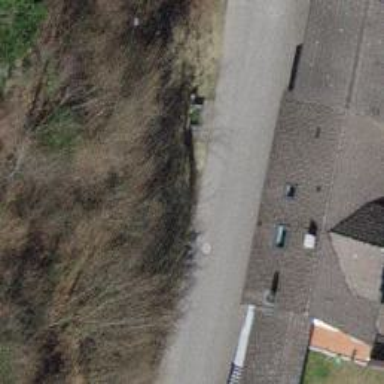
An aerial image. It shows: Semi-detached house with gabled roof.